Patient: sex M, age 42
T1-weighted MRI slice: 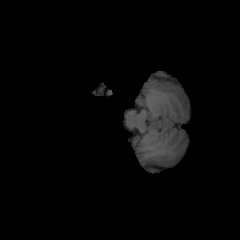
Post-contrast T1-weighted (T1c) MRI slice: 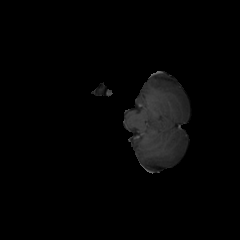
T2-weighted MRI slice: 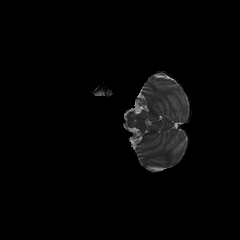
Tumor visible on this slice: no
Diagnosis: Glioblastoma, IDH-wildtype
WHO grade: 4